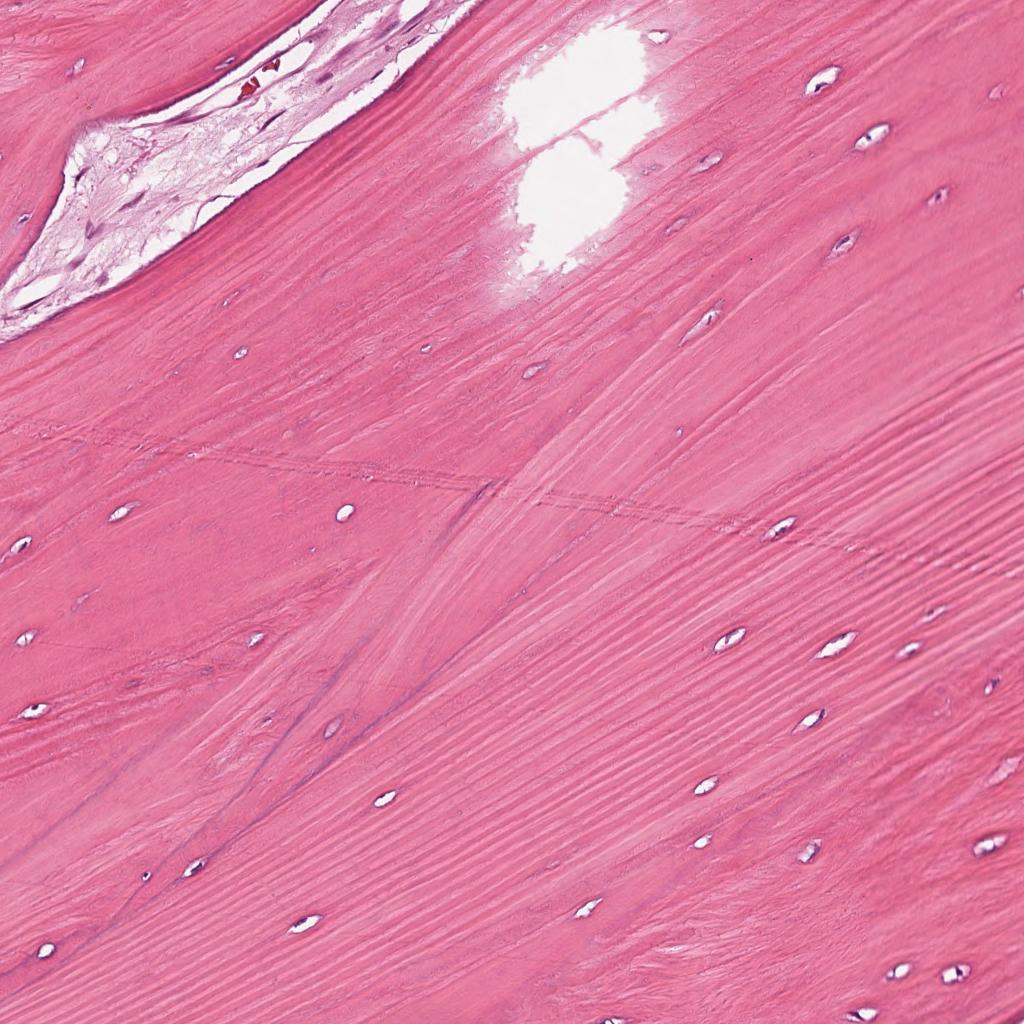
Label: Non-Tumor